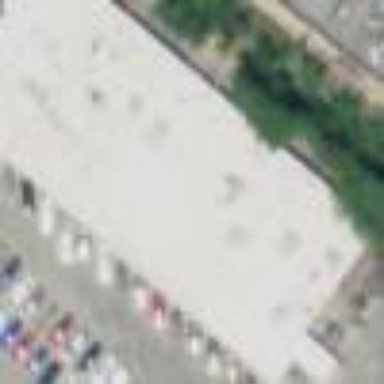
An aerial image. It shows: Retail building.